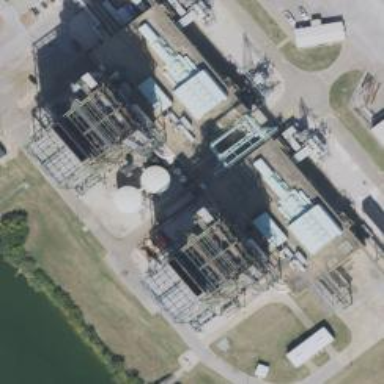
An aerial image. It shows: Building with gas-powered steam turbine generator.